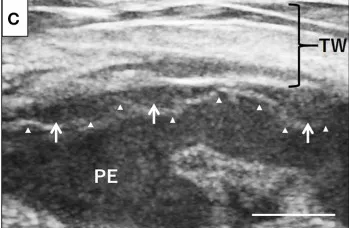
Ultrasonographic evaluation of disseminated neoplastic lesions on the pleura. The nodules gradually increased in size and number on the parietal pleura. Arrows) as well as the visceral pleura.
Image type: radiology (ultrasound)